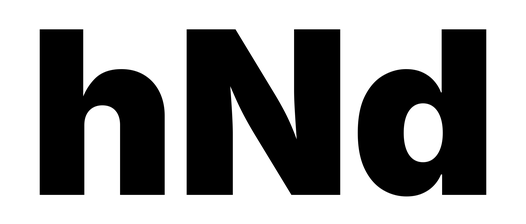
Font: Inter_Black